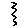
Label: zigzag